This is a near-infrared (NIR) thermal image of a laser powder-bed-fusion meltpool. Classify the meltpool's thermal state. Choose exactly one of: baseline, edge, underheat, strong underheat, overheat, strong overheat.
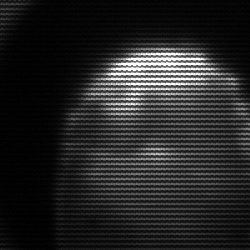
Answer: edge